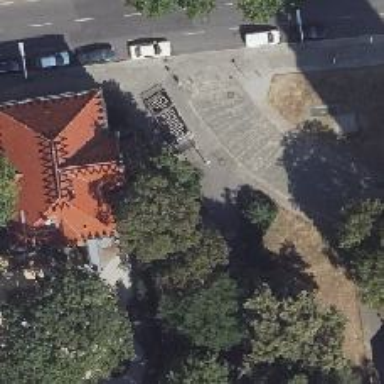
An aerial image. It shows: Subway entrance.